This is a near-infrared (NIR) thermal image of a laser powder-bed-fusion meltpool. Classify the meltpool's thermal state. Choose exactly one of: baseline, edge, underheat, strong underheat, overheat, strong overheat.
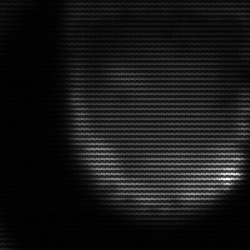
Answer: edge